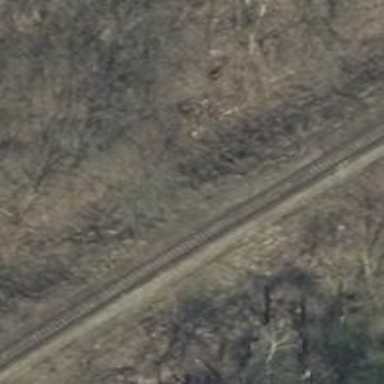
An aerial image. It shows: Railway milestone.